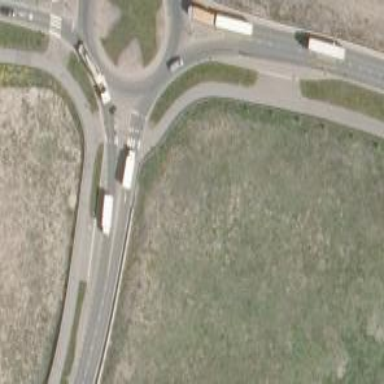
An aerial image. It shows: Uncontrolled crossing on the road.